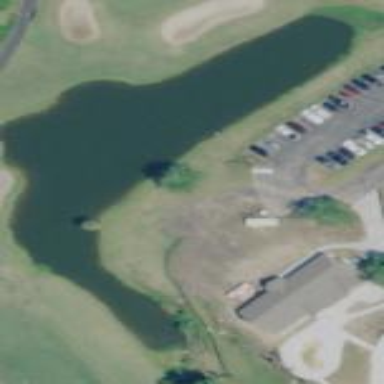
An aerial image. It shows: Natural pond serving as water hazard on golf course.